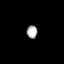
Tissue: lung
Cell type: Endothelial cells
Senescence score: 0.5858
Nuclear area (px): 140
Mean DAPI intensity: 169.436